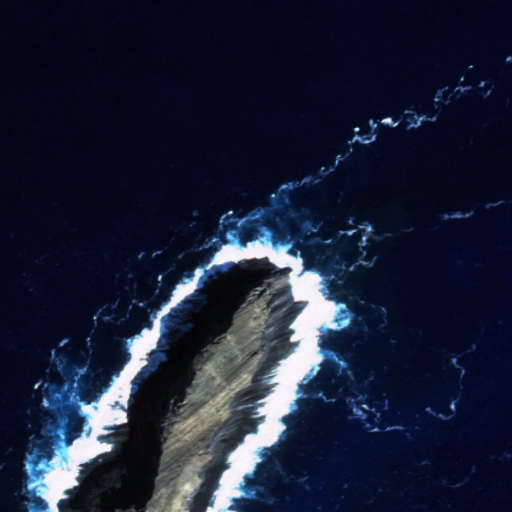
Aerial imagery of cape in Hawaii named Kahauna containing only unknown